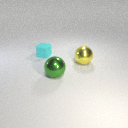
large yellow metal sphere to the right of small cyan rubber cube